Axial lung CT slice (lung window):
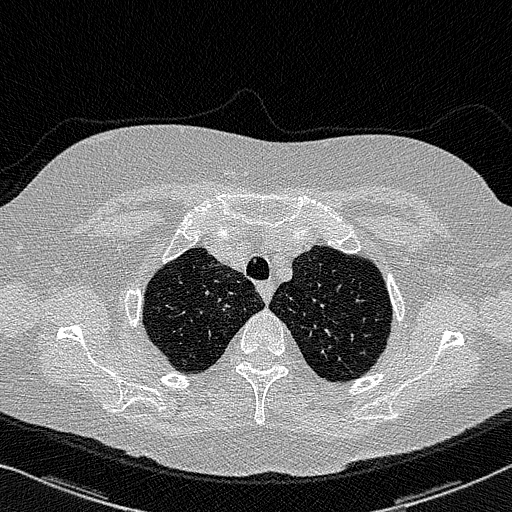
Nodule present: no